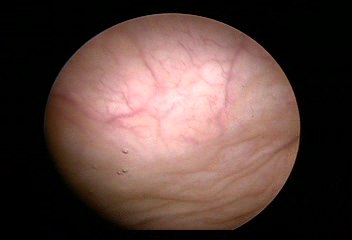
Modality: WLC
Class: Normal mucosa
Bladder cancer association: No